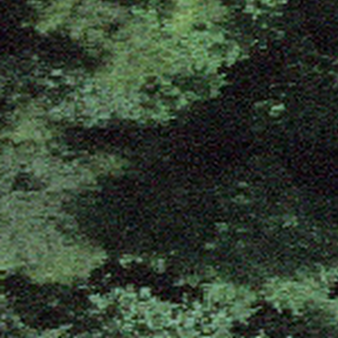
Label: other